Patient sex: M
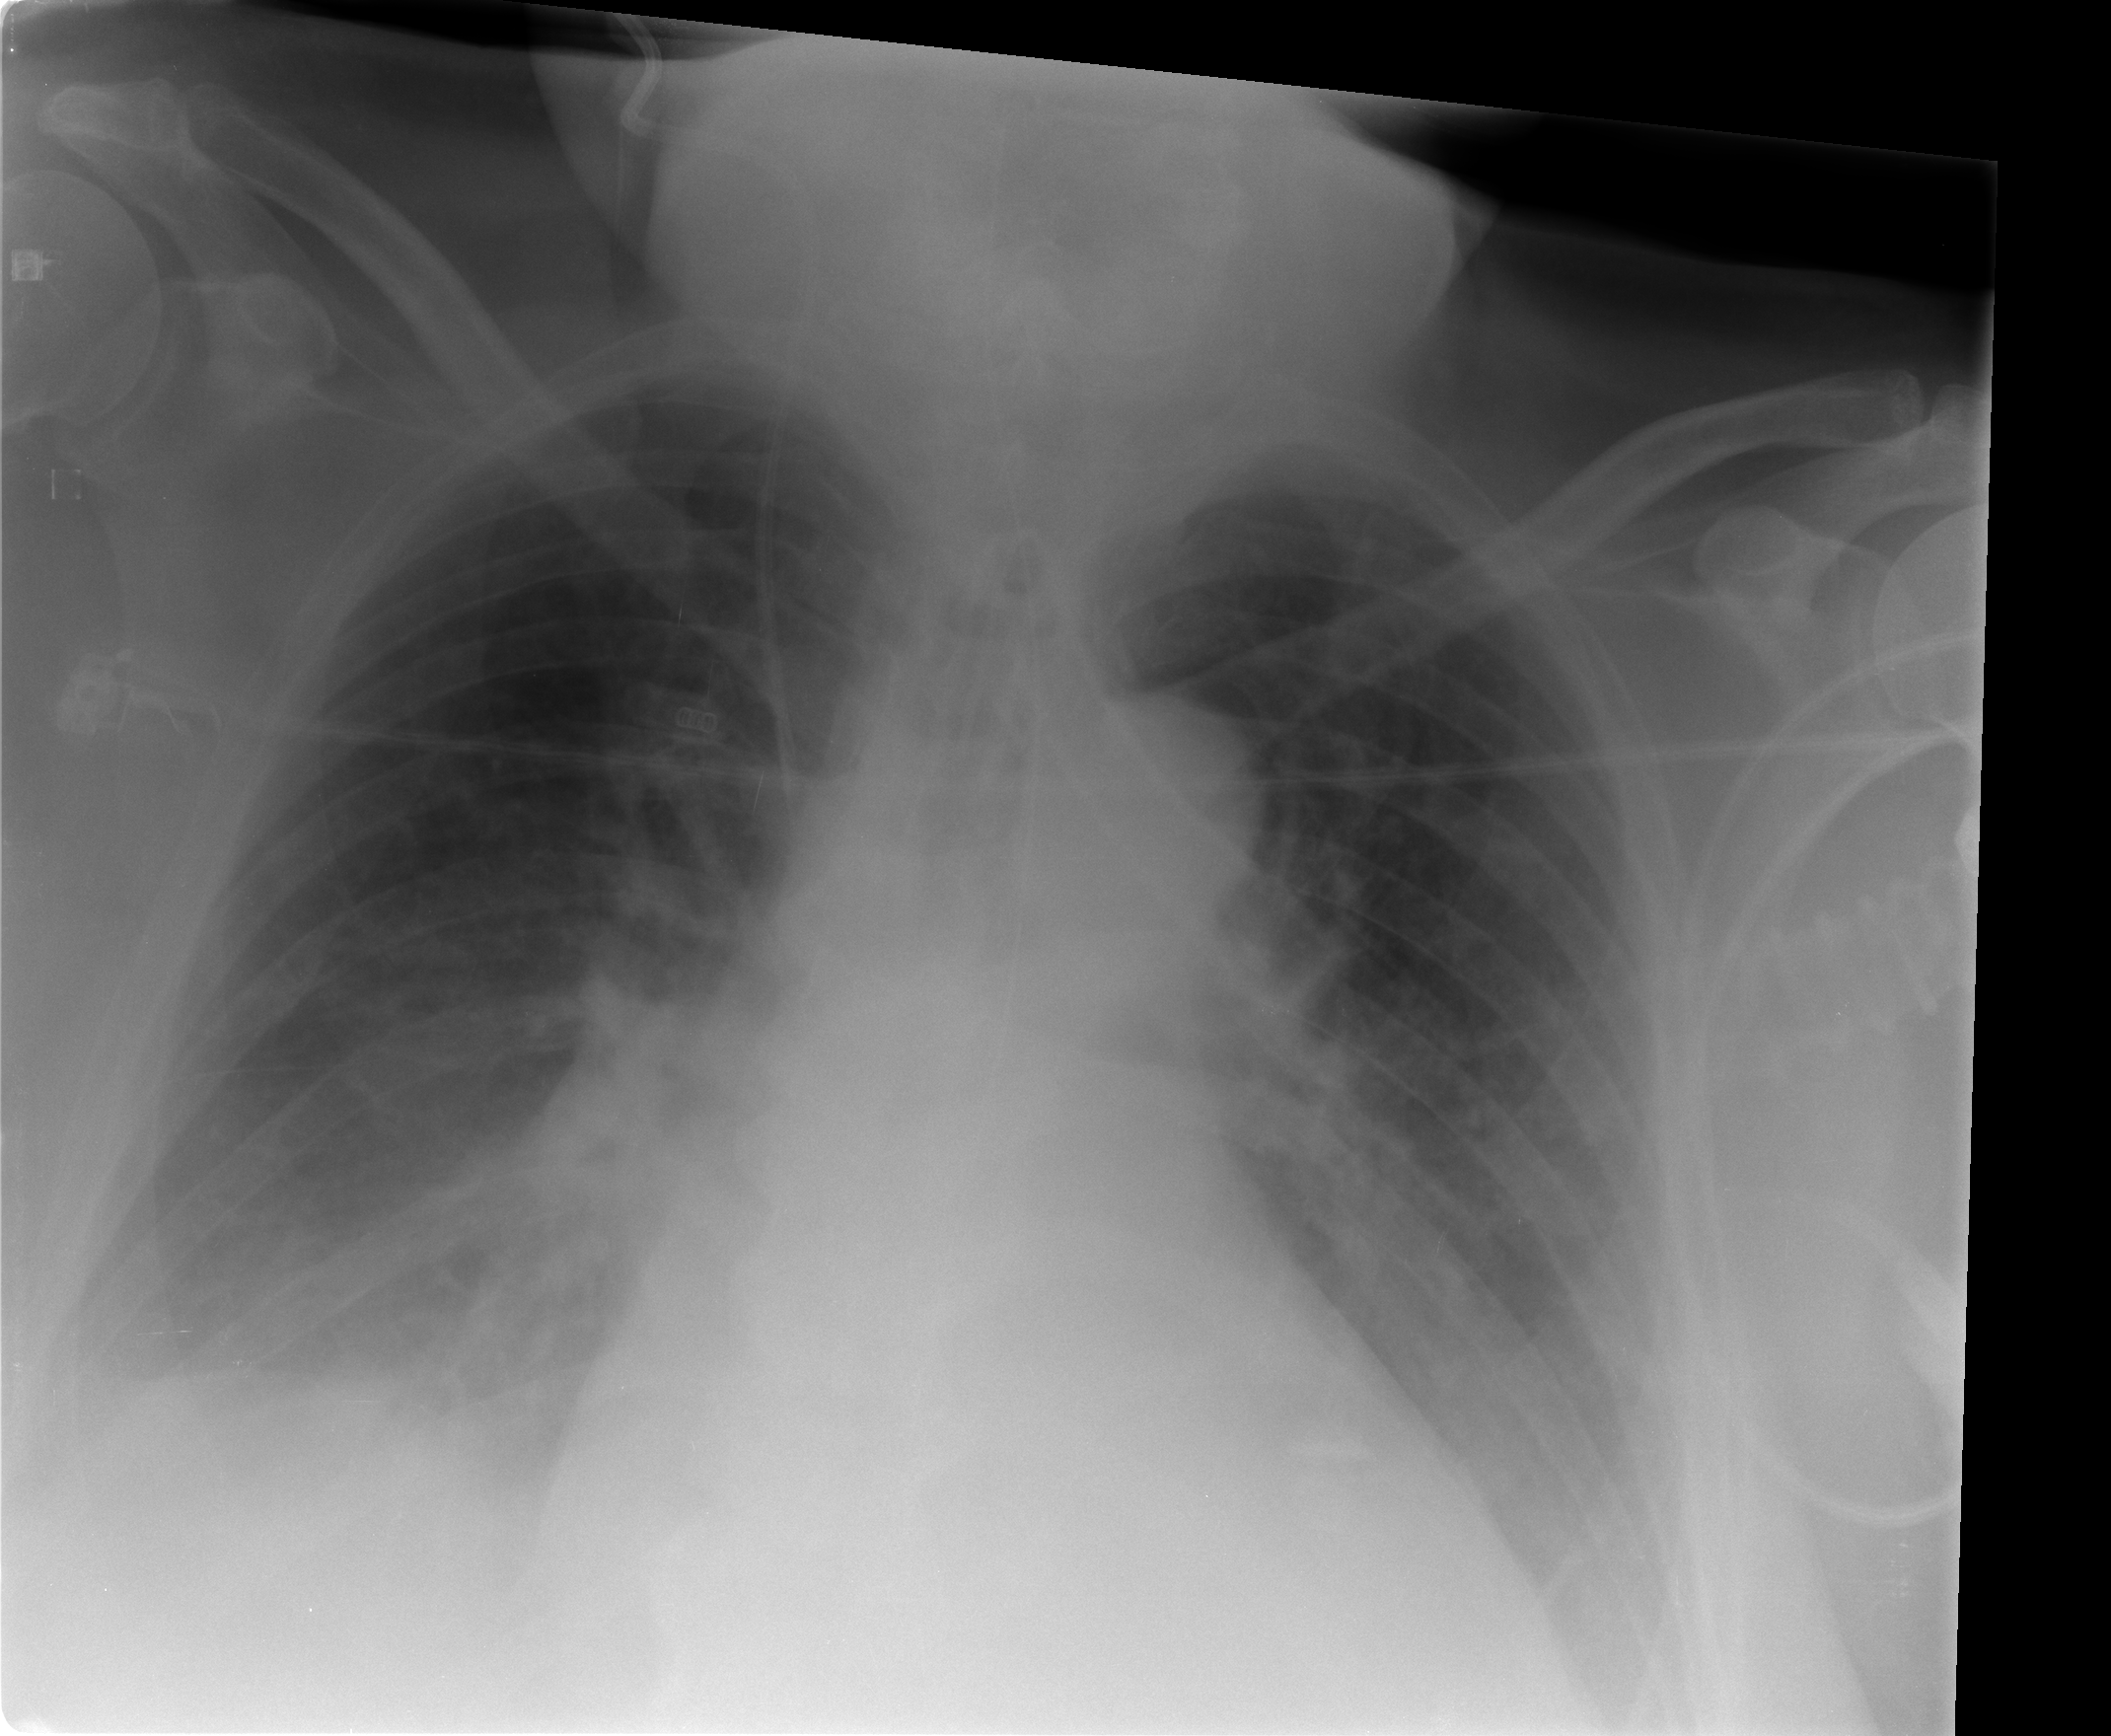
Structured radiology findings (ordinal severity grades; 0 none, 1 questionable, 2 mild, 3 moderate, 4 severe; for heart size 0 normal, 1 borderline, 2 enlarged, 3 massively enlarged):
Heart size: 2
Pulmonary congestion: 2
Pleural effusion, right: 2
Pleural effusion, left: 1
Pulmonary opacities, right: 1
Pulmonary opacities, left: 0
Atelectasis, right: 2
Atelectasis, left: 2